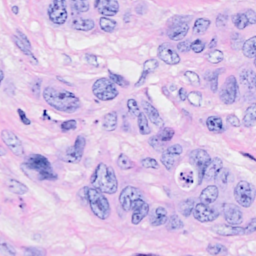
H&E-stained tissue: Breast